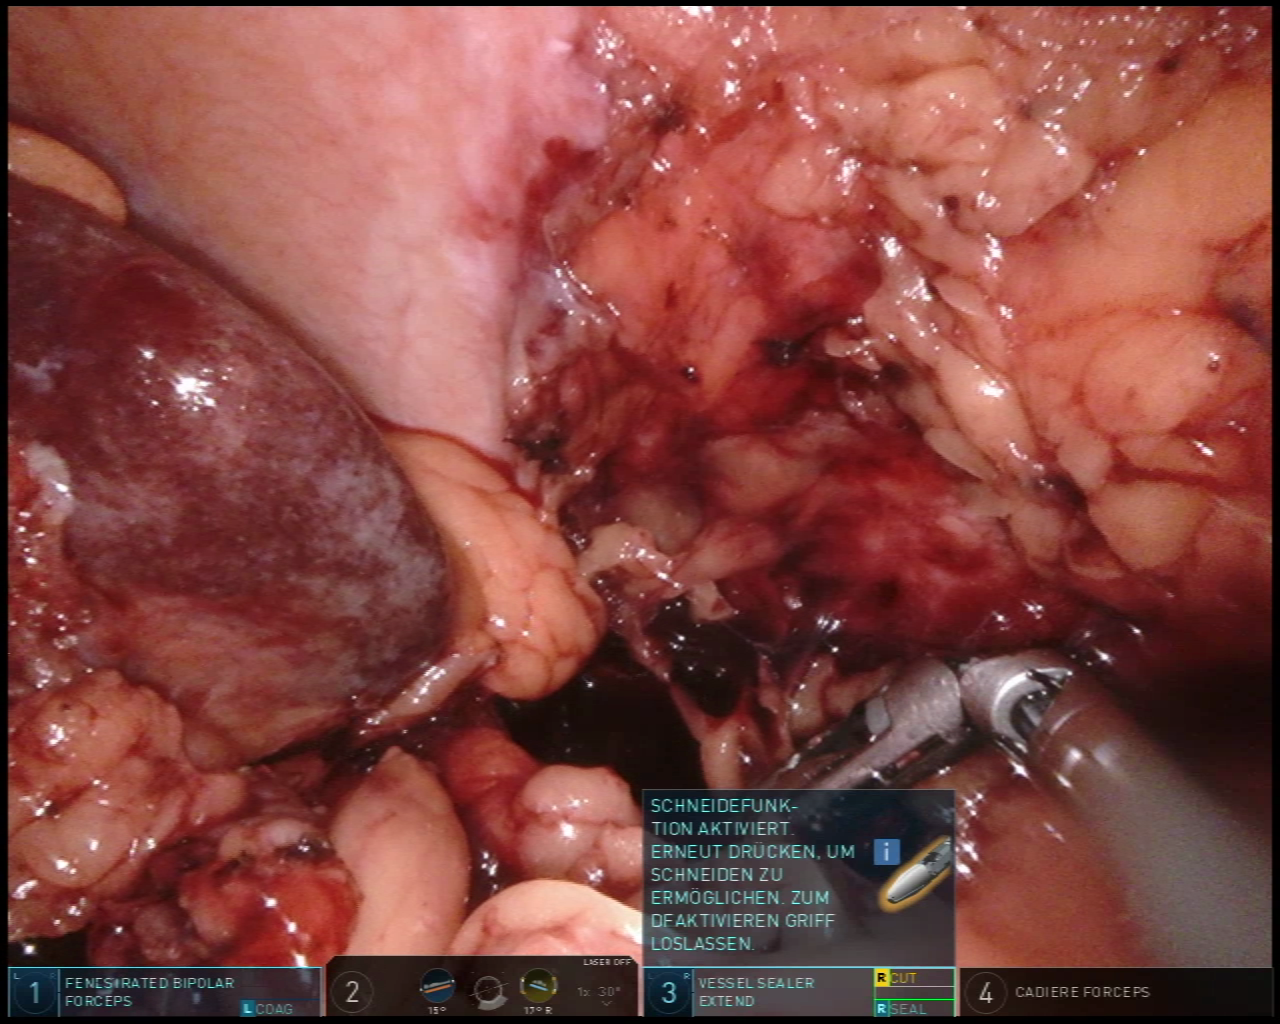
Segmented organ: spleen
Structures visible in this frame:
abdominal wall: yes
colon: no
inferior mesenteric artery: no
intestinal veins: no
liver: no
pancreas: no
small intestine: no
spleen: yes
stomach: no
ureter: no
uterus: no
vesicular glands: no